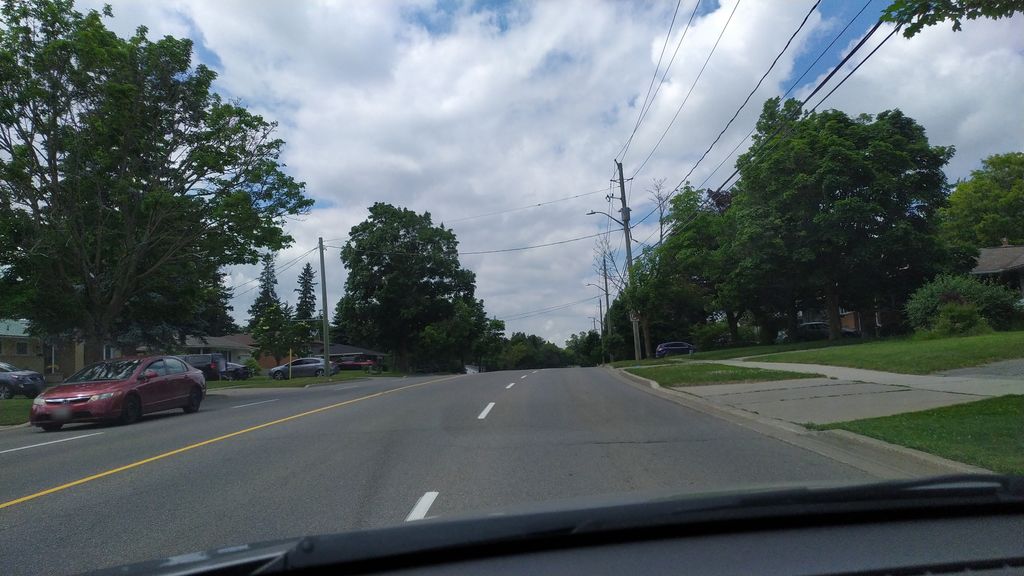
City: kitchener-waterloo